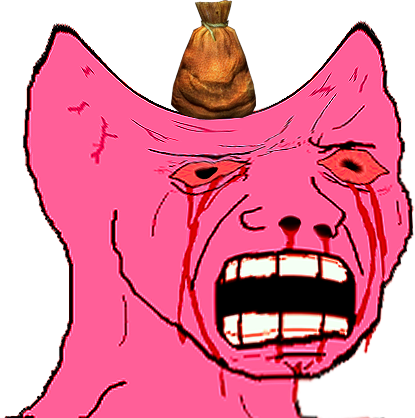
Label: 5_Rage